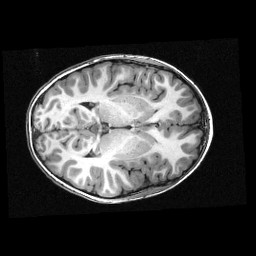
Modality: T1w
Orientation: axial
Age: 9
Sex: male
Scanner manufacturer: siemens
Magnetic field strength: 3 T
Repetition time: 2.3 s
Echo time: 0.00336 s